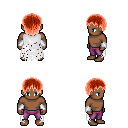
a pixel art fantasy rpg character, male body template, human, dark skin, white tattered cape, magenta pants, red plain hairstyle, white cloth bracers, four views (front, back, left, right), 2x2 character sprite sheet, small pixel art, hard edges, no anti-aliasing